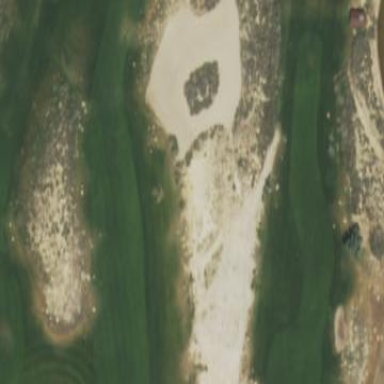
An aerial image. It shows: Sand bunker on golf course.